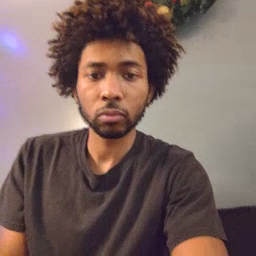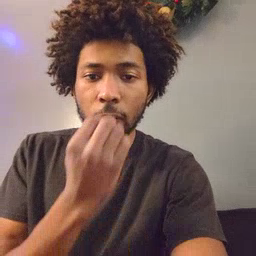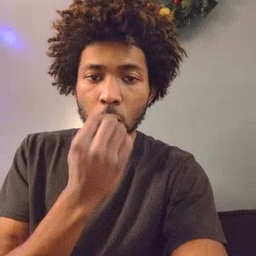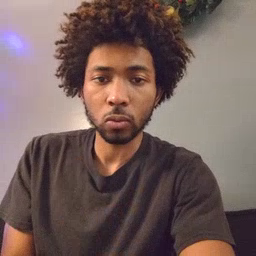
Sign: food